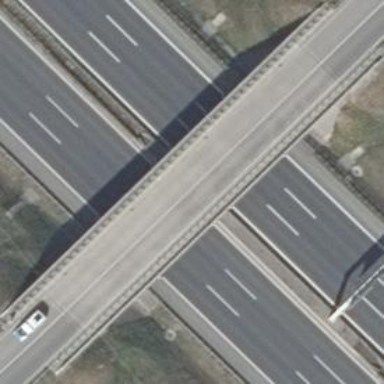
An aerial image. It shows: Bridge with beam structure.